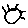
Label: sun